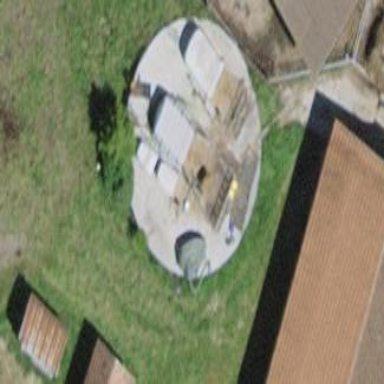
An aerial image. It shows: Farm auxiliary building with storage tank.